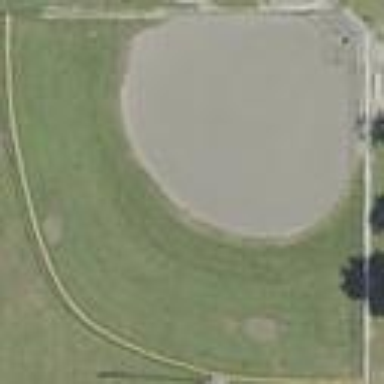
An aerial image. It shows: Baseball pitch for leisure land activities.